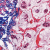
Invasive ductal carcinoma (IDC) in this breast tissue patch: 1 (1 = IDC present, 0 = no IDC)